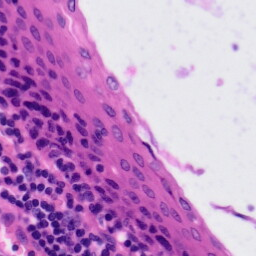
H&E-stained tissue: Tonsil